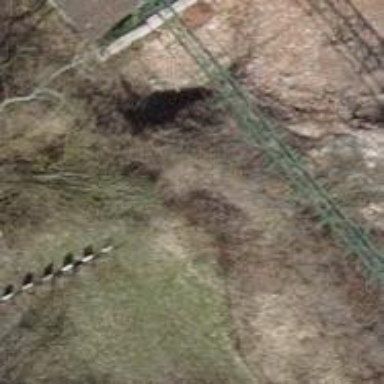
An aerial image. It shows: Retaining wall.